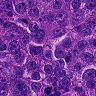
Metastatic tissue present: yes